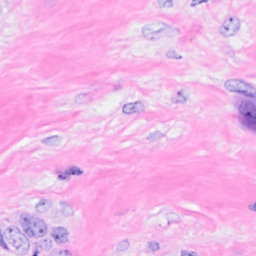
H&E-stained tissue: Breast